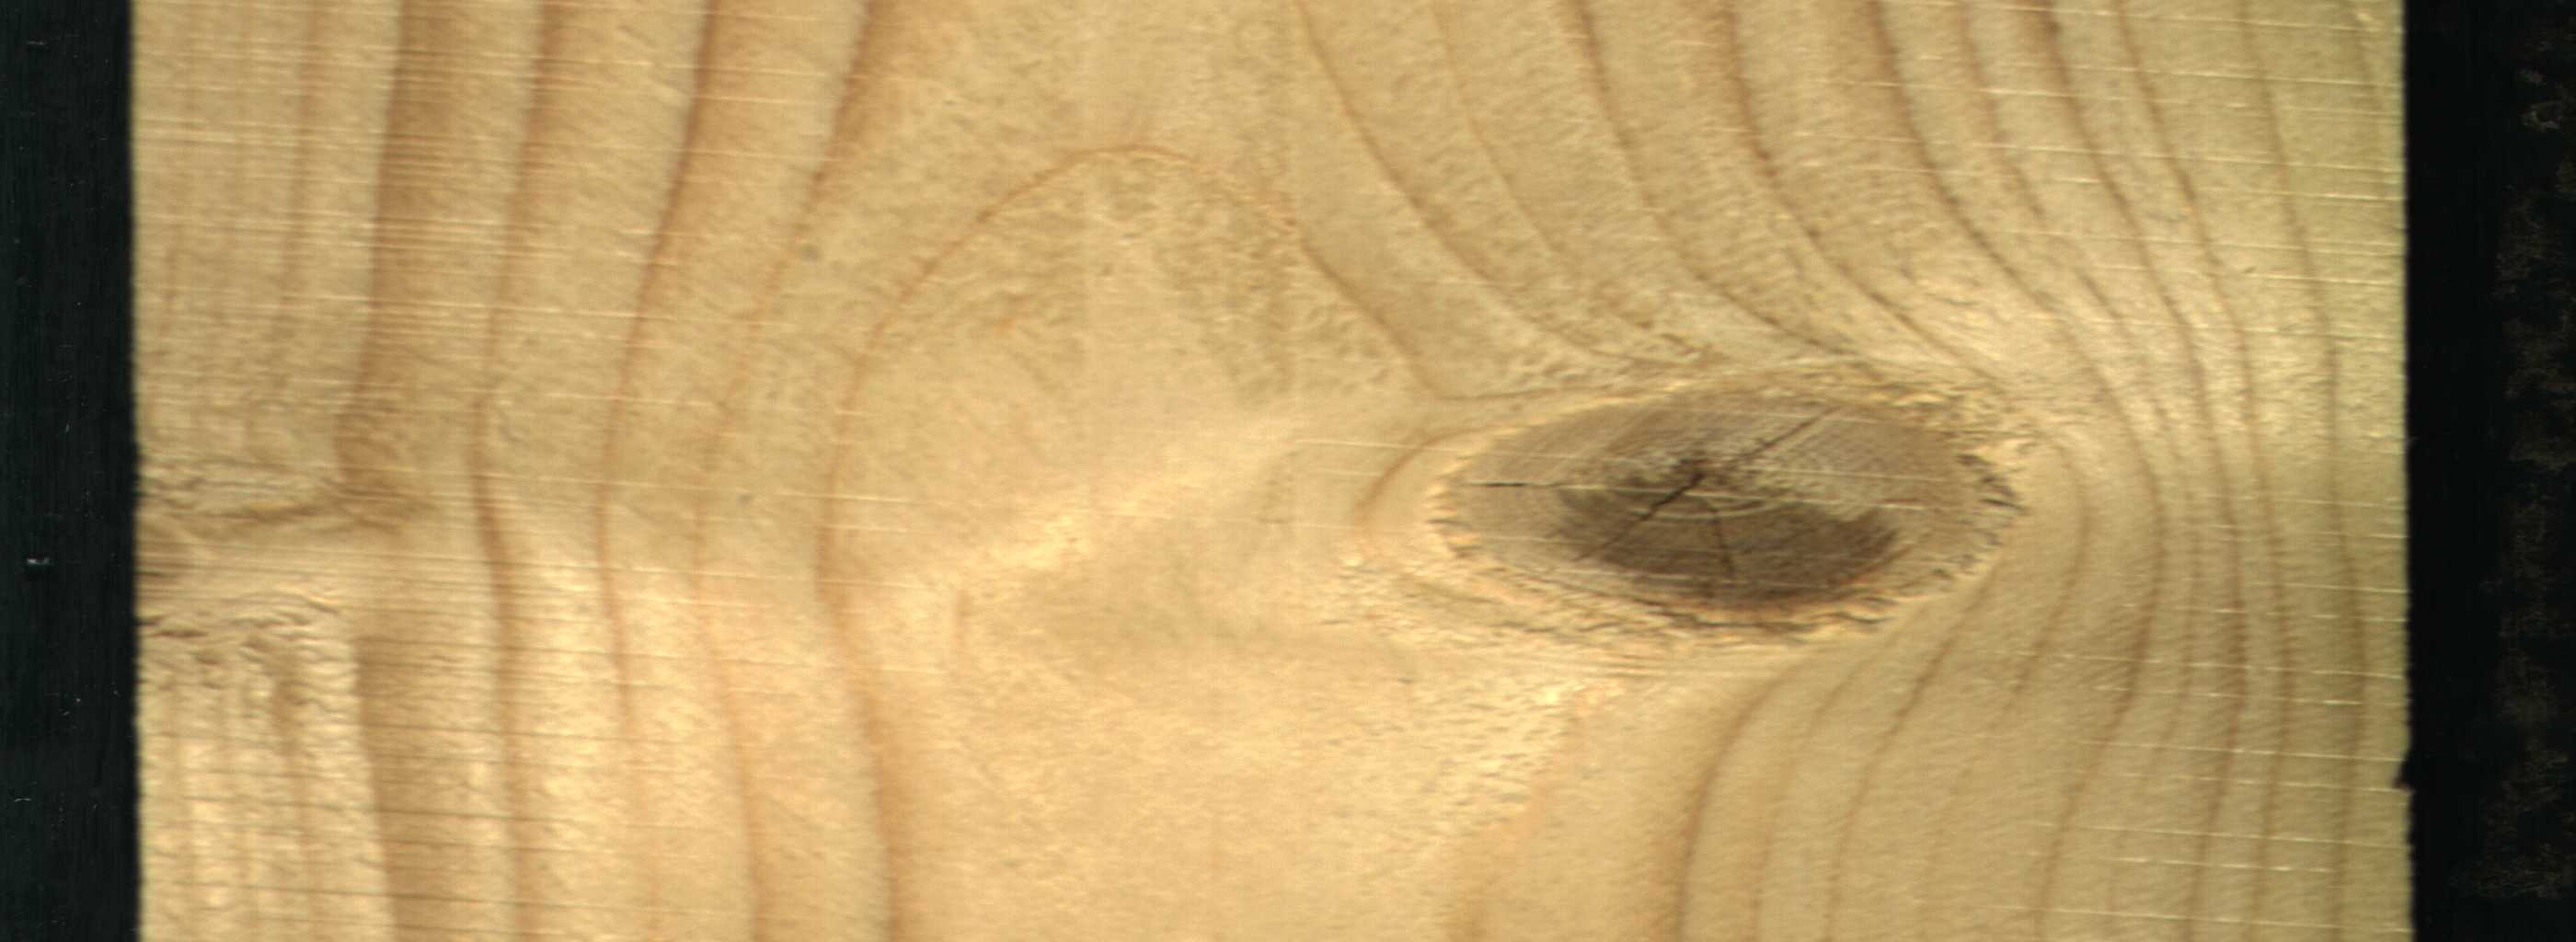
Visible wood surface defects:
knot_with_crack
Live_Knot